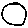
Label: circle